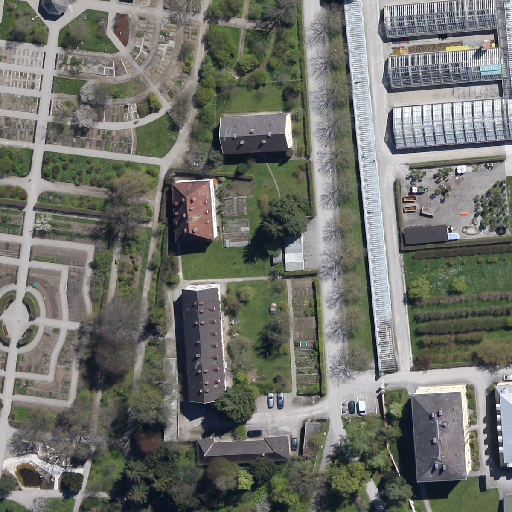
Referring expression: paved road